Question: I am using magento version 1.8.1.0 and I need to place a minimum amount and when I checked in system --> configuration --> Free shipping. I could not find the field Minimum Order Amount. My table looks like this.

Can any one tell me that o will I set minimum purchase amount?
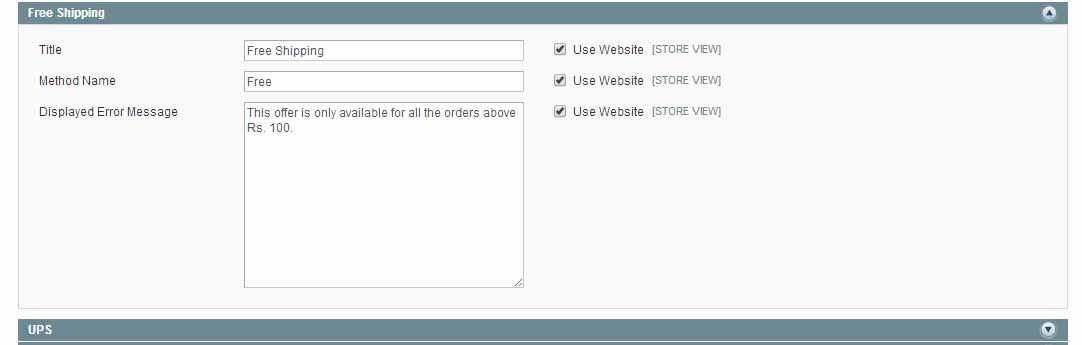
Answer: Try with current configuration scope as .